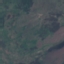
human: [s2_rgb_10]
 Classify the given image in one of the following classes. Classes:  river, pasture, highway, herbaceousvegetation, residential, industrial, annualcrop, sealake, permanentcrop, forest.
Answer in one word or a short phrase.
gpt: HerbaceousVegetation